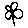
Label: flower